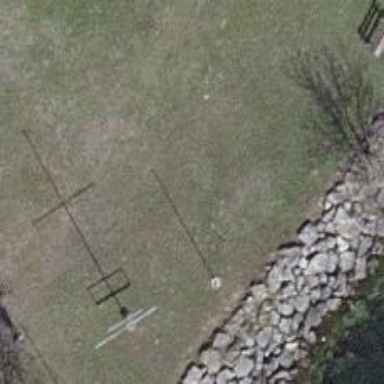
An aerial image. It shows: Path covered in grass.